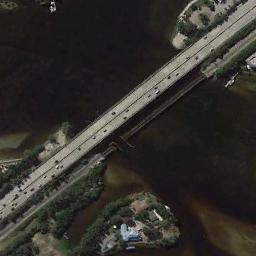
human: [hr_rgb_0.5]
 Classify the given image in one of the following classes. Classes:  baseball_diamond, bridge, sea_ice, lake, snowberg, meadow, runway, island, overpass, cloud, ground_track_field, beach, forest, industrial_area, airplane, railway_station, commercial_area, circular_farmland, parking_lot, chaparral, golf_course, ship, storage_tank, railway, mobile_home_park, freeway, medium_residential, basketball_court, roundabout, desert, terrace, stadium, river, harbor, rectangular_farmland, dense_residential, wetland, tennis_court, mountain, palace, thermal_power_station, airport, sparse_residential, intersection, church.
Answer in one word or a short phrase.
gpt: bridge